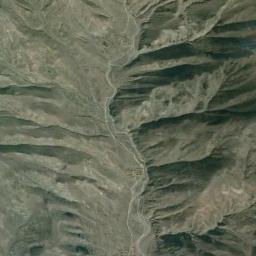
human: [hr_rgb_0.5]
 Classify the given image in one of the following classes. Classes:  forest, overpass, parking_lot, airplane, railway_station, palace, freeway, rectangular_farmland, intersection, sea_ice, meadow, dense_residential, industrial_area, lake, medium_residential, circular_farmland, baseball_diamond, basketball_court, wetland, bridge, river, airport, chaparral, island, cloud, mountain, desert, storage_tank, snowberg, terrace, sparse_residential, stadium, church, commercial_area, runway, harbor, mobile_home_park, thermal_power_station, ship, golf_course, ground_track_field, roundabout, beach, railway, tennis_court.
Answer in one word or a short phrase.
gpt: mountain